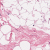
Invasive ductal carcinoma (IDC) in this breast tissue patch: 0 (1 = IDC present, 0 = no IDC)